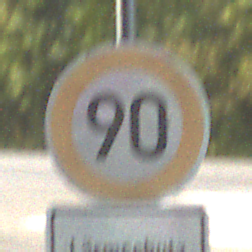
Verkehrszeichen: Geschwindigkeit90
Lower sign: HinweisDurchVerbaleAngabe6
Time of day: MorningAfternoon
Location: Outdoor (Suburban)
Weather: Clear
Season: NotSpecified
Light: Natural